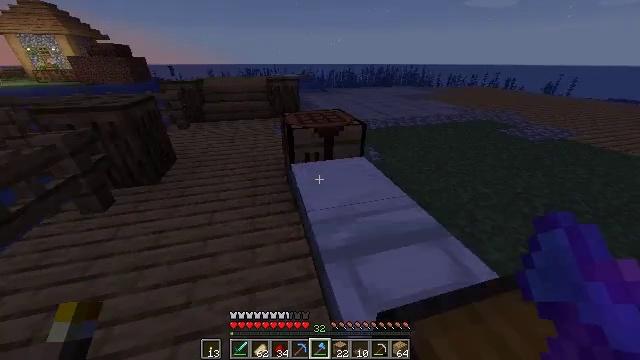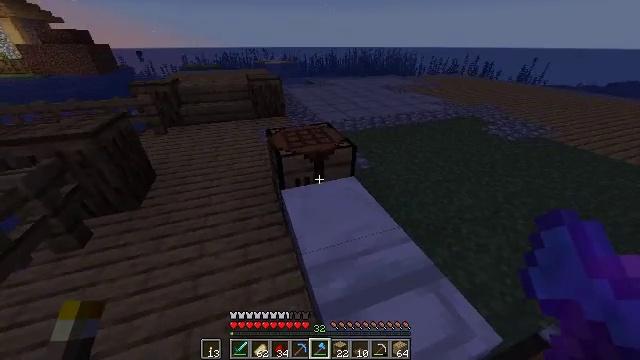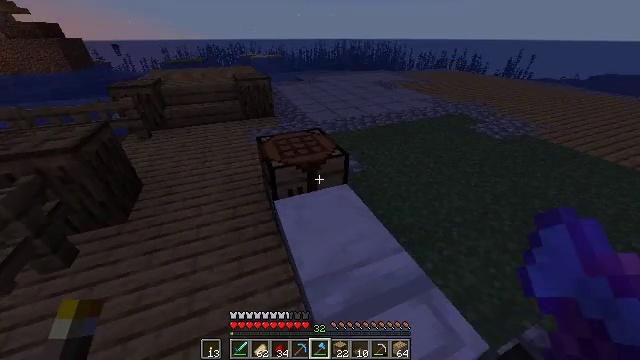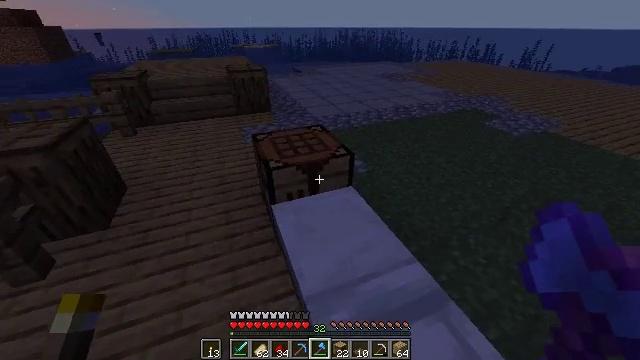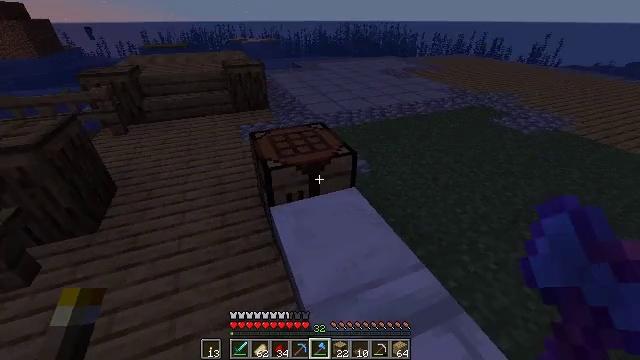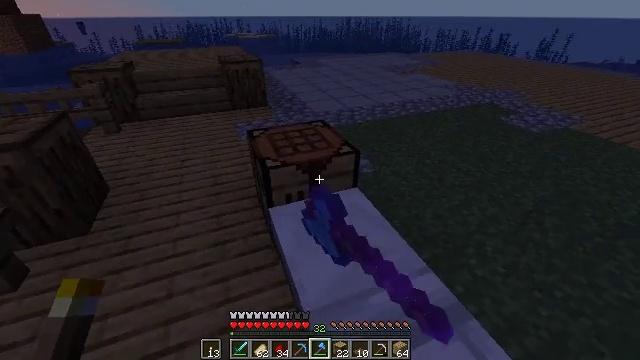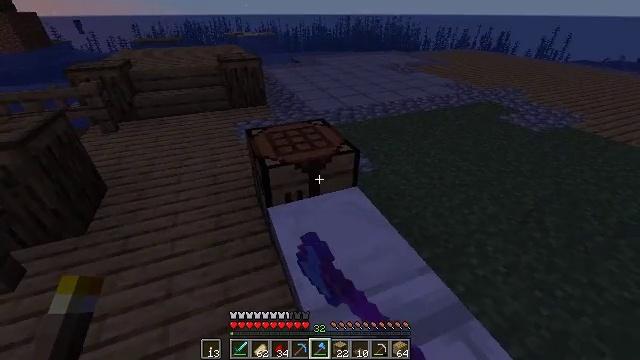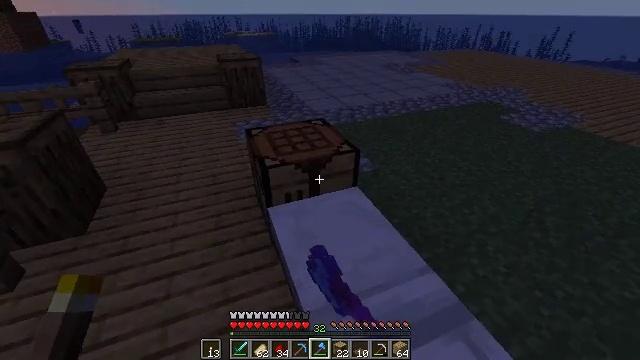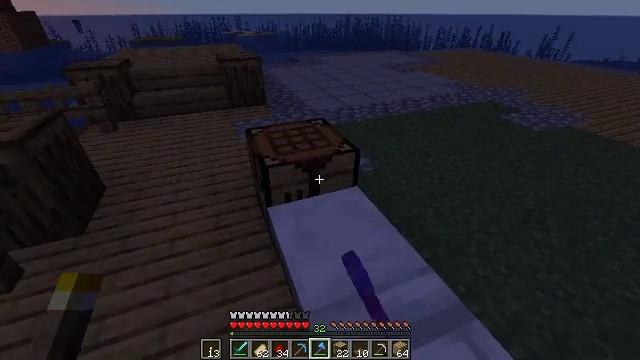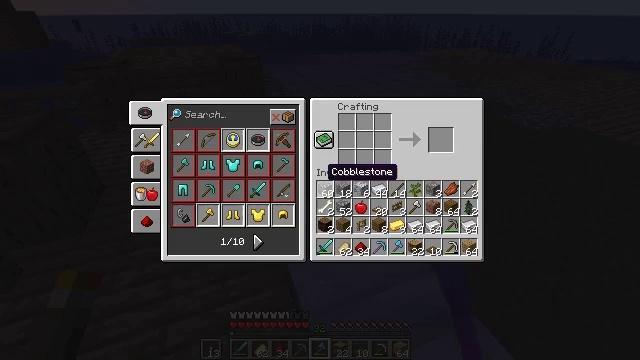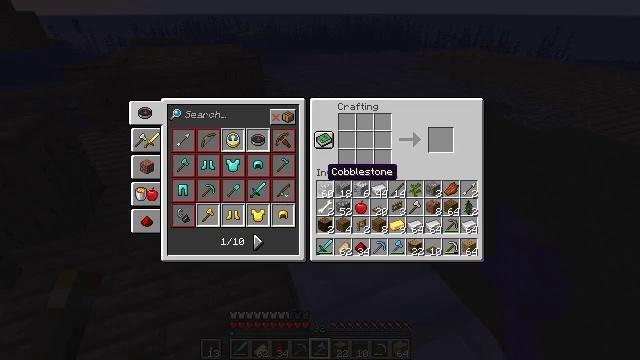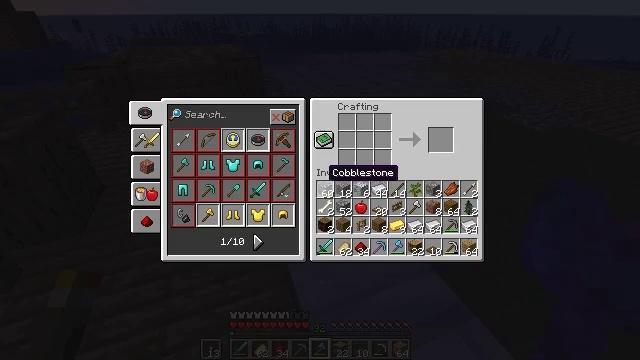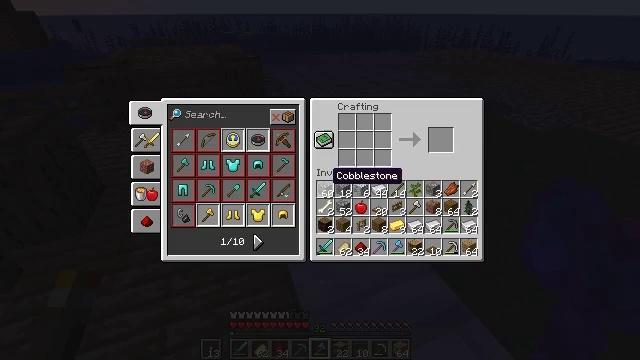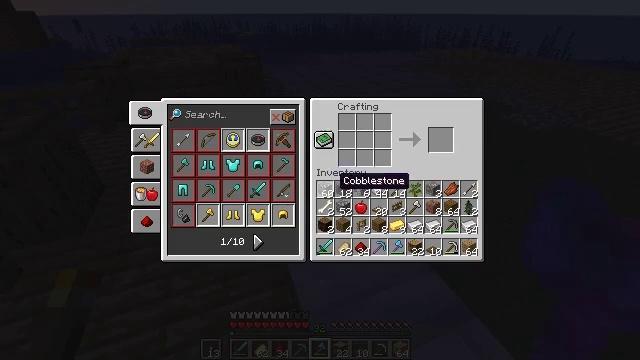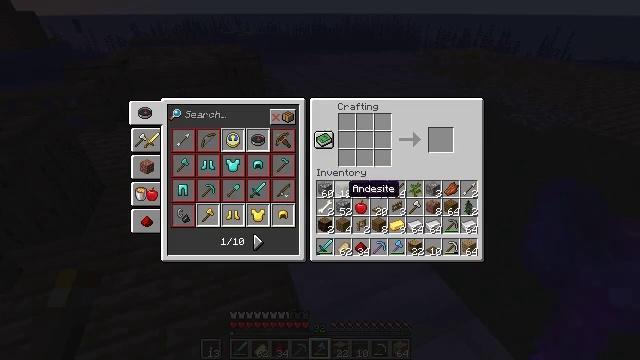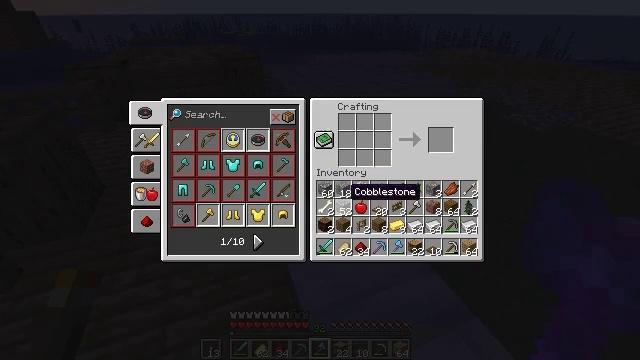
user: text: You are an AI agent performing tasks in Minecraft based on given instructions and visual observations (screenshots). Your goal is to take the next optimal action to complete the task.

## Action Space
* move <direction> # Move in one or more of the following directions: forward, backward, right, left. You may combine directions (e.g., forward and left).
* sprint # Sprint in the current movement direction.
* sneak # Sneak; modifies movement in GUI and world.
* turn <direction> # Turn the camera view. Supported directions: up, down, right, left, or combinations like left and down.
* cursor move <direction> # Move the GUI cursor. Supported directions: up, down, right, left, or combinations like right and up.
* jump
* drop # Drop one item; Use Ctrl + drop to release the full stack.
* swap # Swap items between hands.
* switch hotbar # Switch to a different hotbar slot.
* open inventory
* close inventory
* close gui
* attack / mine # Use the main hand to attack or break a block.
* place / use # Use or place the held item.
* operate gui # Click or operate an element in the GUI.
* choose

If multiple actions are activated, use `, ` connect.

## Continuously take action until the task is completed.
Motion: motion action
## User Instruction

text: Mine the oak fence from the structure.
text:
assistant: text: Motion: turn right and down
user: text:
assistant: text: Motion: turn right and down
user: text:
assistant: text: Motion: no_op
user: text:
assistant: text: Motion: use / place
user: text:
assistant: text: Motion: use / place
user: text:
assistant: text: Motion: use / place
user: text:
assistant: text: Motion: no_op
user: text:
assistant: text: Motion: no_op
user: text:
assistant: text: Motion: open gui
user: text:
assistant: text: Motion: no_op
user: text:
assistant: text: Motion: no_op
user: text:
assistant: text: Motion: no_op
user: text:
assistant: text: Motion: cursor move right
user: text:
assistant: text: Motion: cursor move right and down
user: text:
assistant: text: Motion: no_op
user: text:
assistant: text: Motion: no_op
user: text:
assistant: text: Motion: no_op
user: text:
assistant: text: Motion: no_op
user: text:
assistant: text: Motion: no_op
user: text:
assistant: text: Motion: no_op
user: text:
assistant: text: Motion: no_op
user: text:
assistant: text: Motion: no_op
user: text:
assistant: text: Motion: no_op
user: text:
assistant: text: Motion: no_op
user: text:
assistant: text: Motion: no_op
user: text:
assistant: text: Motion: close gui
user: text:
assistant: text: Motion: turn right and down
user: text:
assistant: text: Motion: turn right and down
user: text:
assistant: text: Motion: turn right and down
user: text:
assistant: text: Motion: turn right and down, use / place